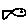
Label: fish